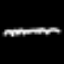
Label: squiggle